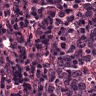
Metastatic tissue present: no